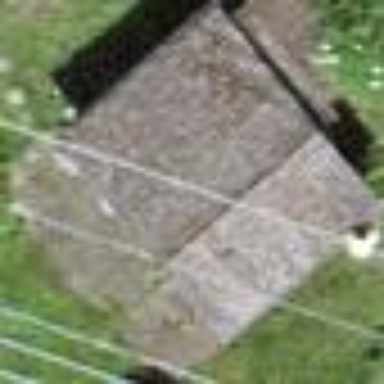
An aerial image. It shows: Shed building.